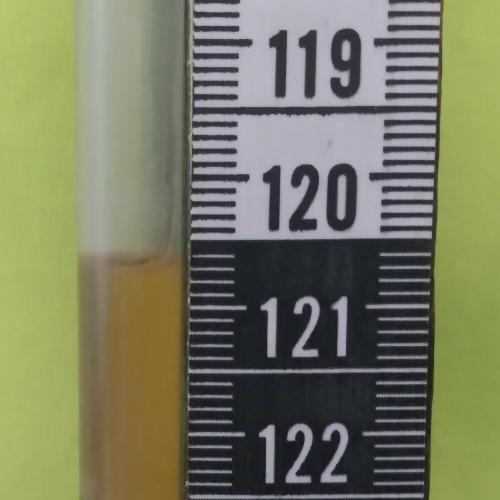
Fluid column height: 120.6 cm